Question: I'm trying to display a Bootstrap alert by following the <URL> in the documentation. This is my HTML:
'''
<div class='container'>
<div ng-init="alerts=[{type: 'danger', msg: 'Test'}, {type: 'success', msg: 'Another'}]">
<alert close='closeAlert($index)' ng-repeat='alert in alerts' type='alert.type'></alert>
'''
And this is the result:

The text is not showing and clicking on x does not remove the alert. I'm not seeing any Javascript errors. I'm able to use other ui.bootstrap components such as the date picker and modal.
I'm using AngularJS 1.2.13 and ui.bootstrap 0.10.0.
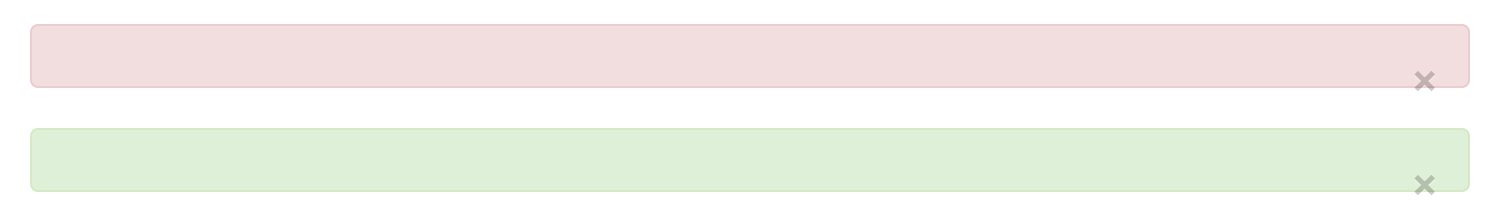
Answer: Text is not showing as the content of the '<alert></alert>' element is empty in the code you've provided. I guess you wanted to write:
'''
<alert close='closeAlert($index)' ng-repeat='alert in alerts' type='alert.type'>
{{alert.msg}}
</alert>
'''
Then, for the close "not working" I suspect some scoping issue, but to confirm we would need to see implementation of the 'closeAlert' function. Where / how did you define it?